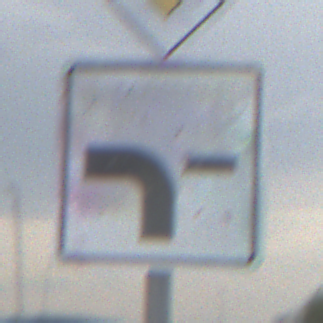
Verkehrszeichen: VerlaufVorfahrtsstrasse6
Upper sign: Vorfahrtsstrasse
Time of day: MorningAfternoon
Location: Outdoor (RoadRail)
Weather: PartlyCloudy
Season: NotSpecified
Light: Natural